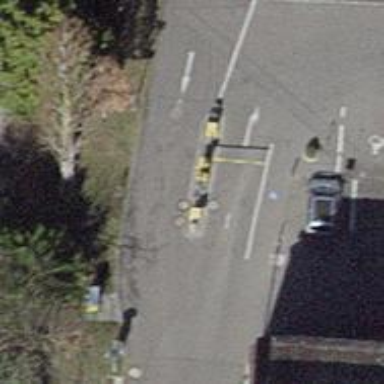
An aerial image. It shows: Lift gate barrier.